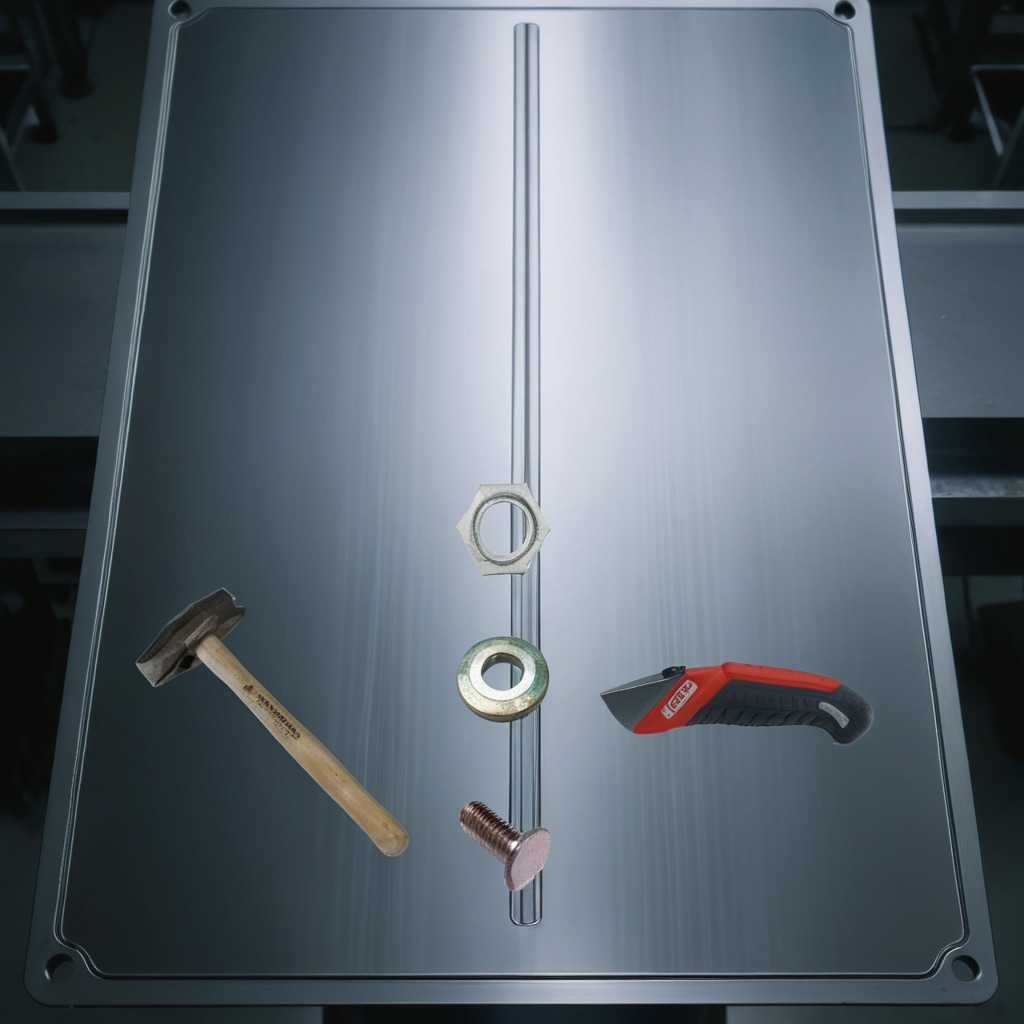
A utility knife, a flat metal washer, a metal machine screw, a hammer, and a metal nut are lying on a metal table in a machine shop under fluorescent lights.